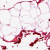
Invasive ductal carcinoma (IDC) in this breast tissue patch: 0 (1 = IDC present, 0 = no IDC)